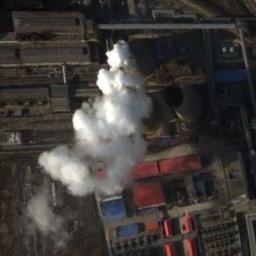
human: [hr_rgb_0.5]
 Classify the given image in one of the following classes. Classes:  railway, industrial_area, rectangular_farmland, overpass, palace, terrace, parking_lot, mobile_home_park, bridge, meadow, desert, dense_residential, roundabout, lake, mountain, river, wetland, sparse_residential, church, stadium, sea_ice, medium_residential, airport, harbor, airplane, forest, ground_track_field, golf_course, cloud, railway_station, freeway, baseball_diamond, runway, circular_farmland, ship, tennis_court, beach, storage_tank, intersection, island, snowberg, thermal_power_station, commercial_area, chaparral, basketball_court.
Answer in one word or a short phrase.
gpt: thermal_power_station